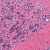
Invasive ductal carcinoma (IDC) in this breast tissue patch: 0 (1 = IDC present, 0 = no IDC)